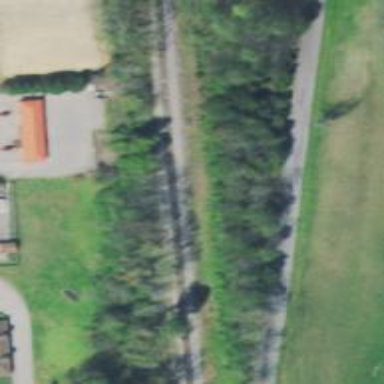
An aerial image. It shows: Railway track.